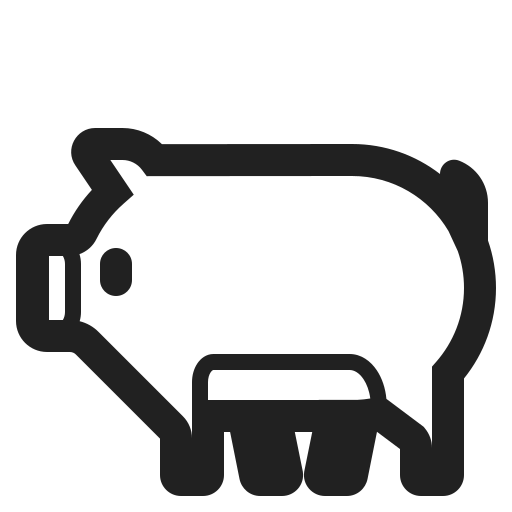
pig high contrast